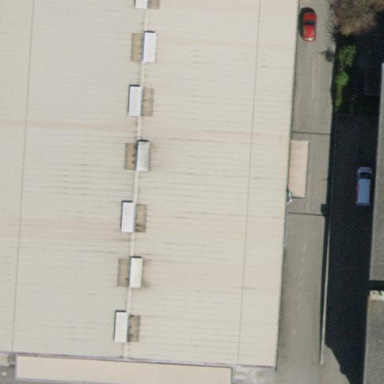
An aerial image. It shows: Commercial building.